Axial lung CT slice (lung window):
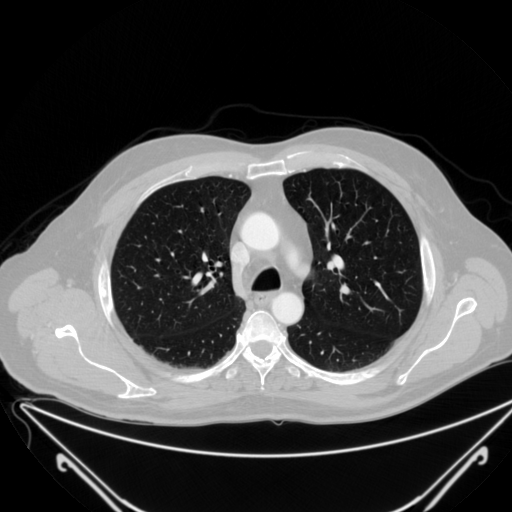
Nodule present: no